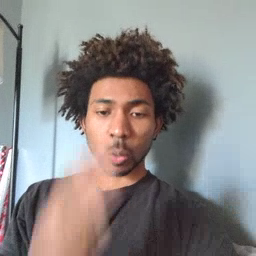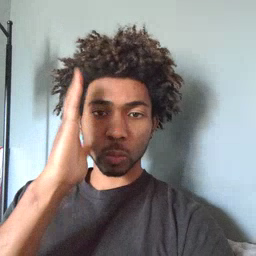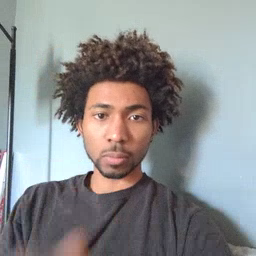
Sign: will